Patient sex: M
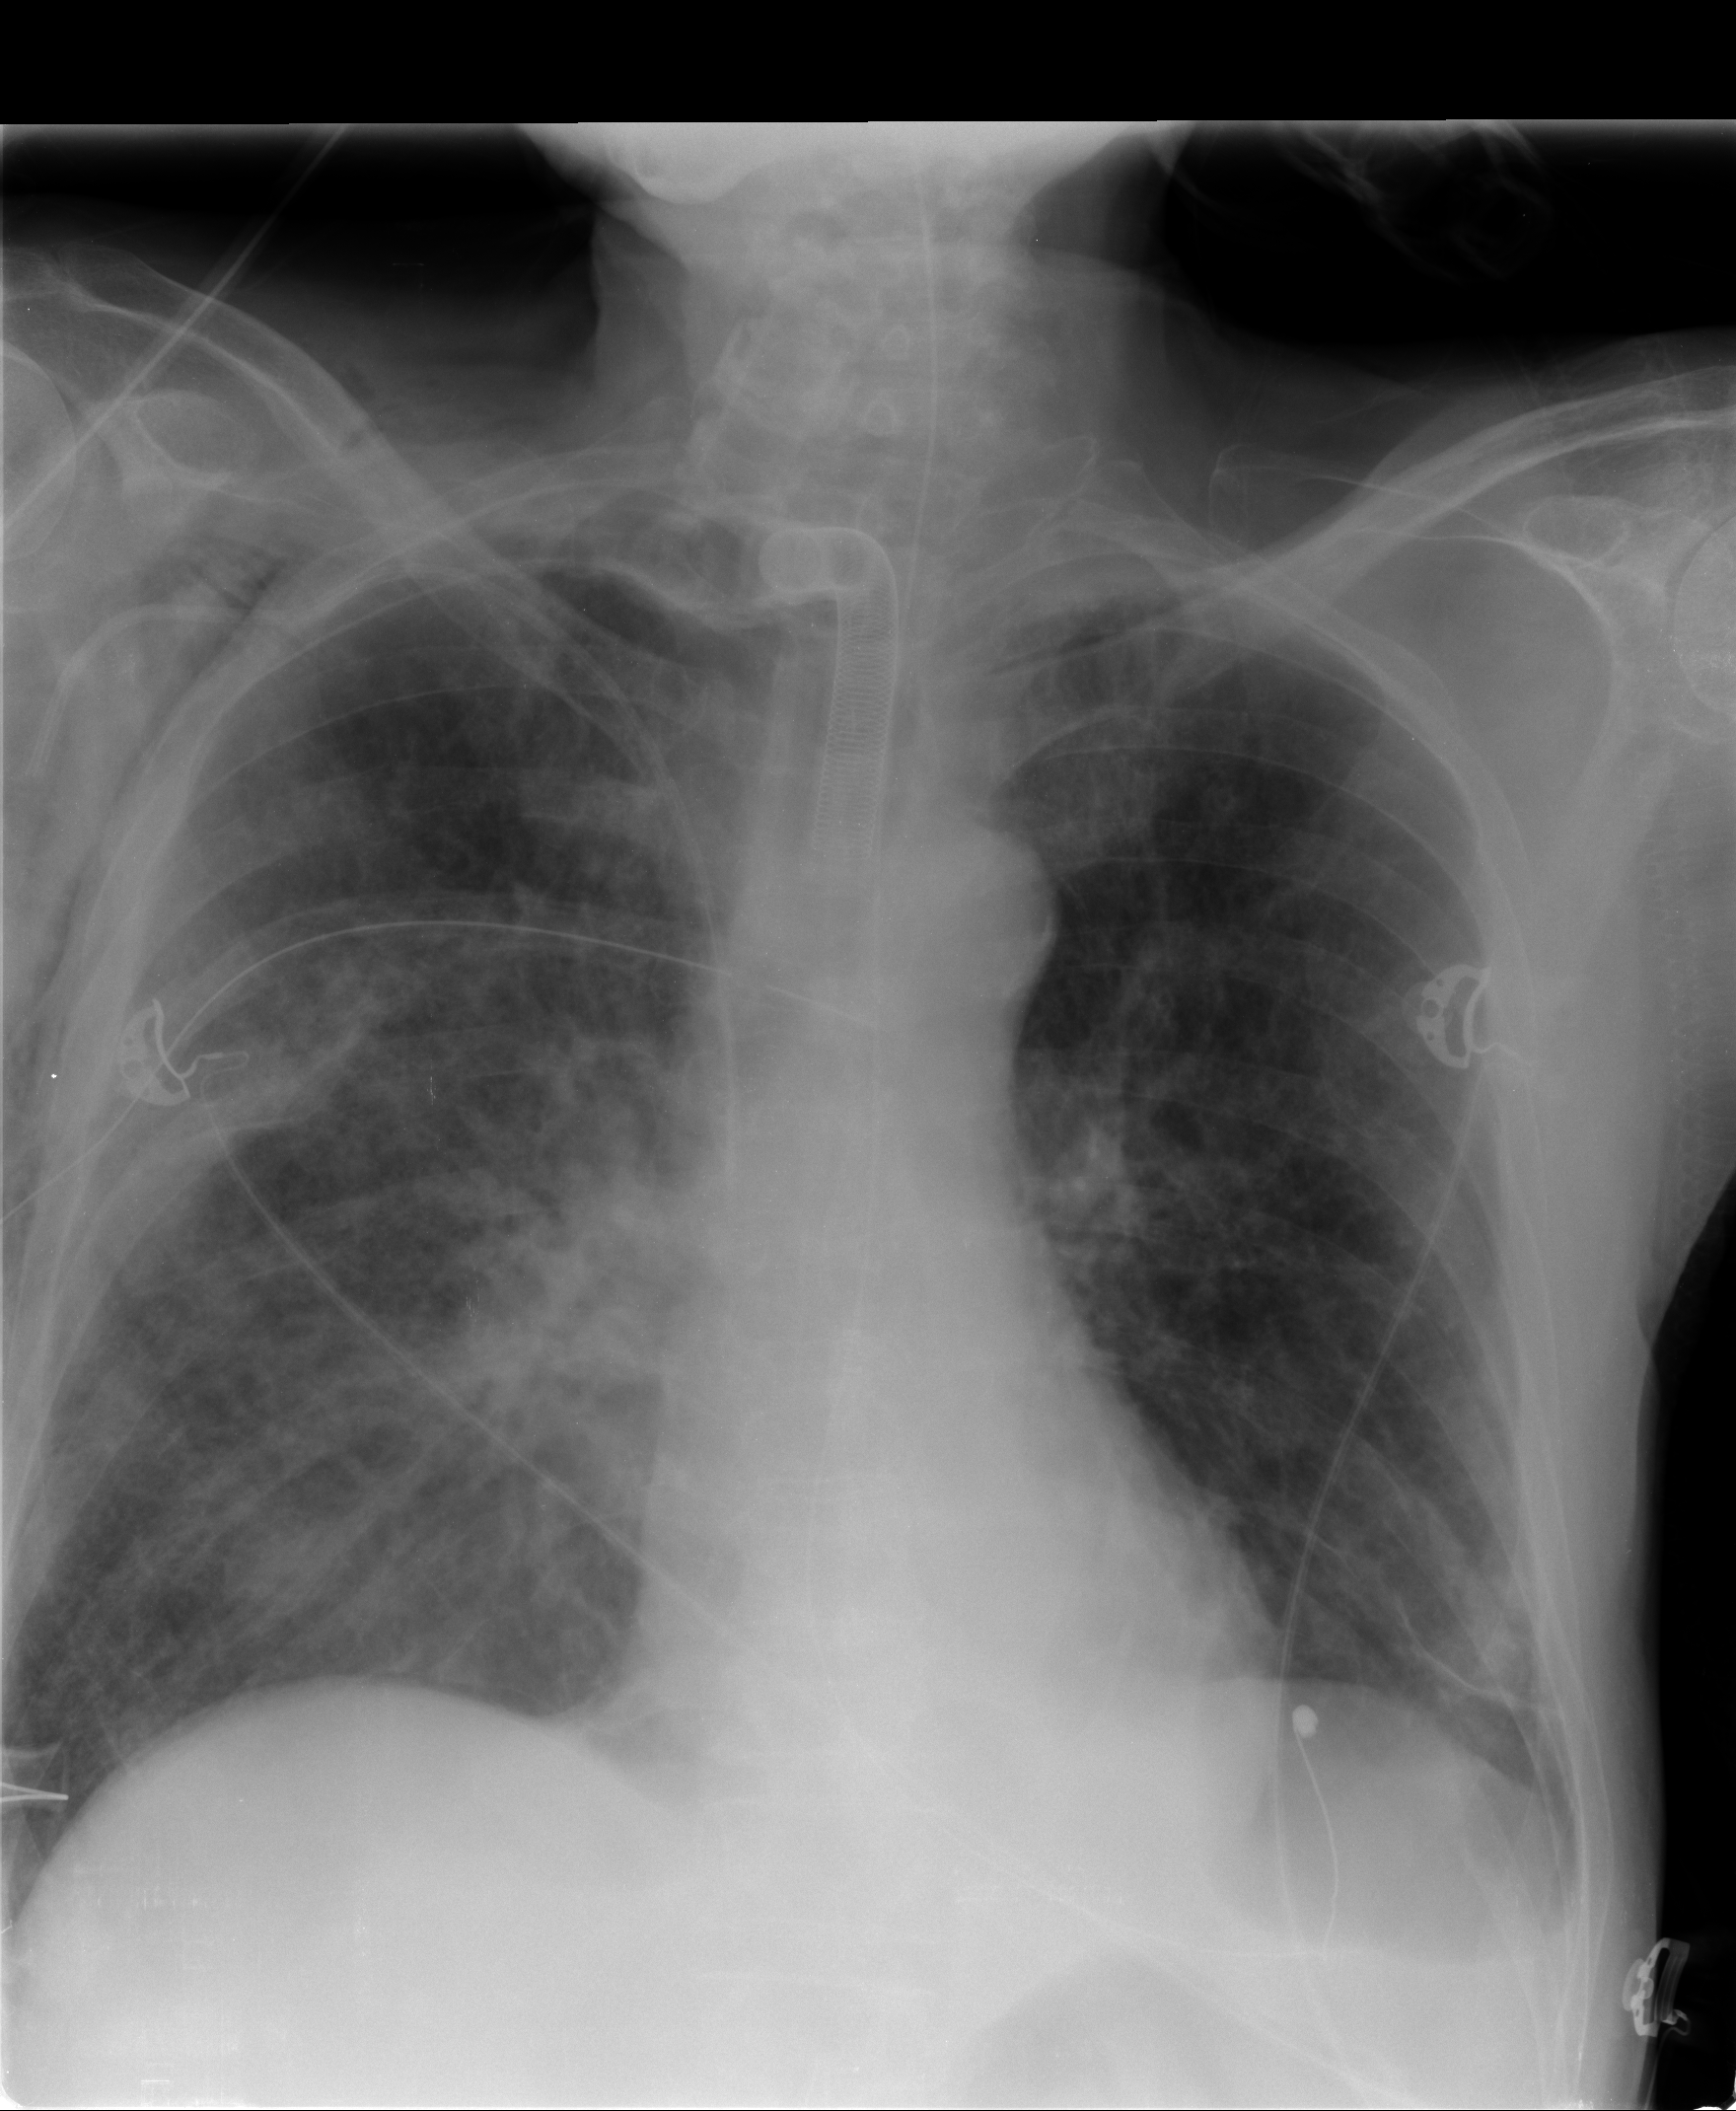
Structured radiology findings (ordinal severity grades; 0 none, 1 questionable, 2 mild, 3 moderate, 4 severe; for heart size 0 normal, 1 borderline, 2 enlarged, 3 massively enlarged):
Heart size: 0
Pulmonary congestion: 1
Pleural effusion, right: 0
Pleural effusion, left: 0
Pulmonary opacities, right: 2
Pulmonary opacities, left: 0
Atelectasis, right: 0
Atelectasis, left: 1